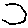
Label: hexagon